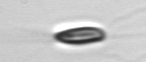
Label: Chrysochromulina